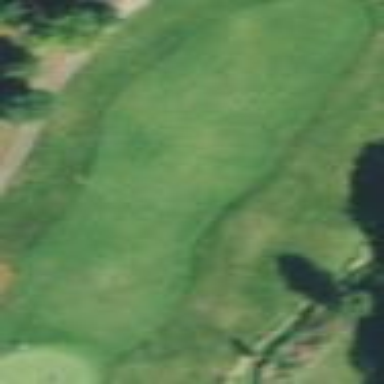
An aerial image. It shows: Grassy area designated as golf fairway.